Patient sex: M
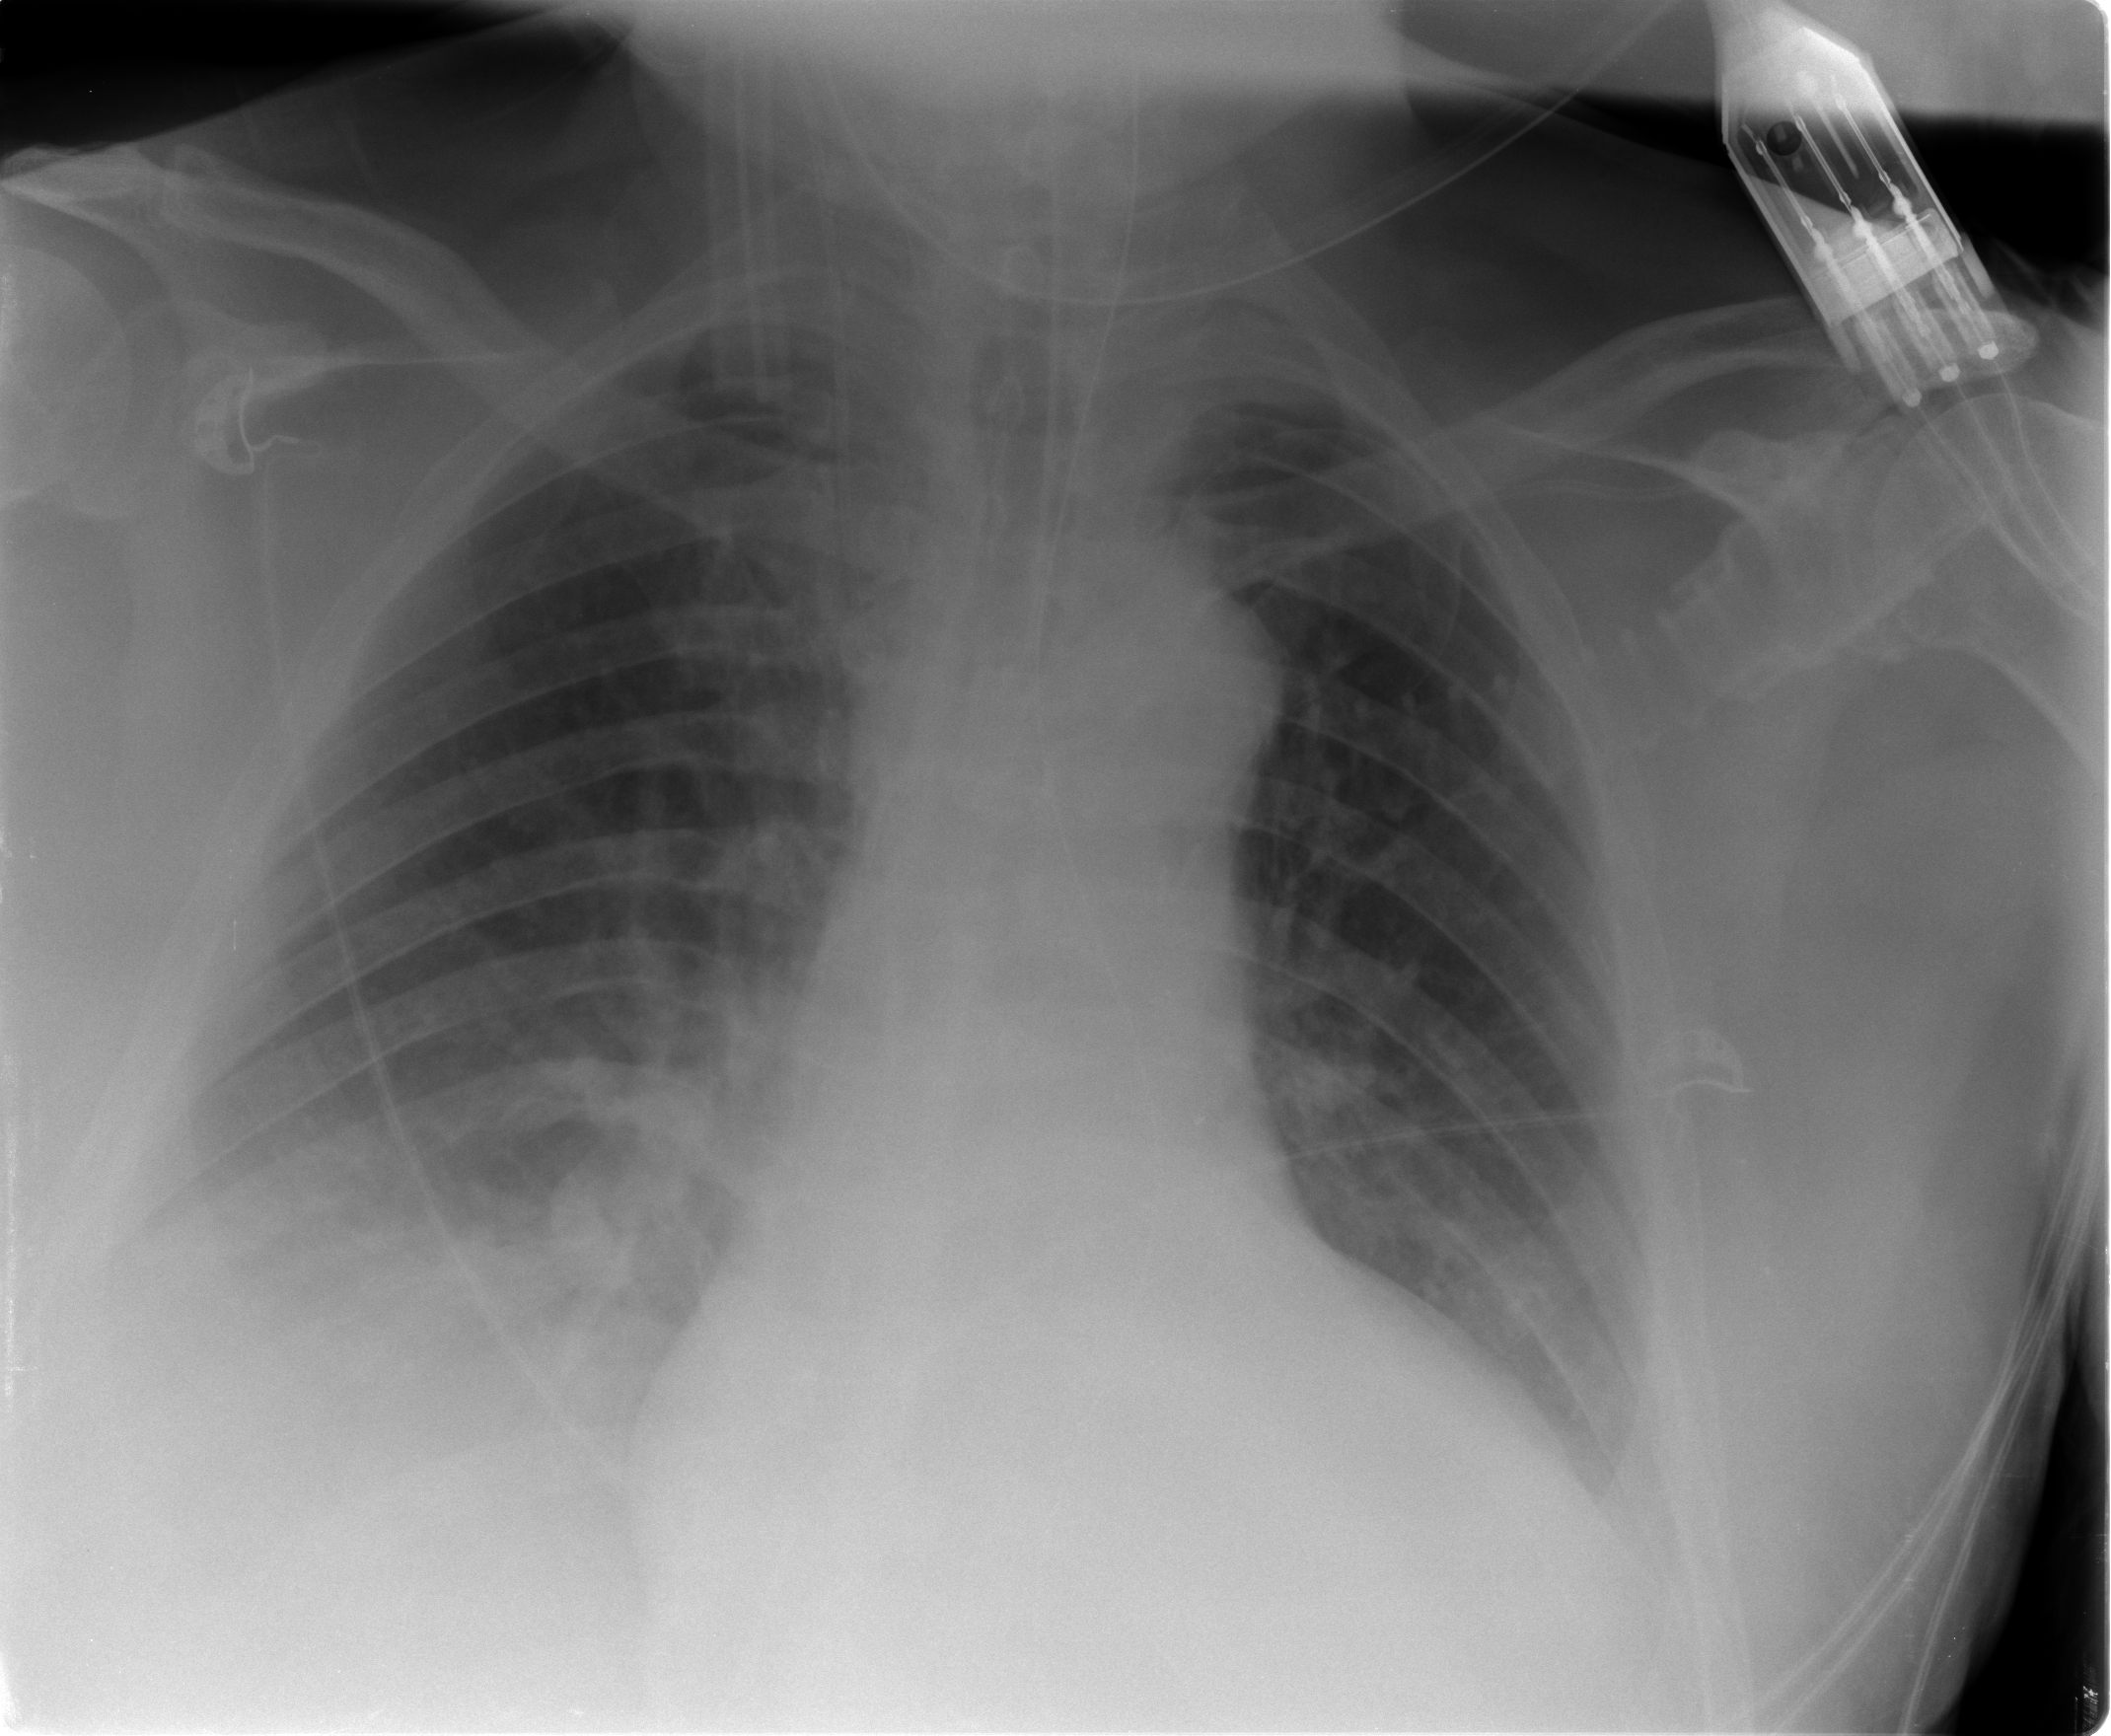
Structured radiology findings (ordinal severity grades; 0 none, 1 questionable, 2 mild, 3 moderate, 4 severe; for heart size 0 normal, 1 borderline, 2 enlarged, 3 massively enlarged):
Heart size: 2
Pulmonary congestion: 1
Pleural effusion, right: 2
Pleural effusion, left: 2
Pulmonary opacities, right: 0
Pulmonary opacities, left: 0
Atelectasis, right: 2
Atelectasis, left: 2